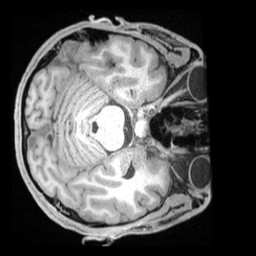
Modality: T1w
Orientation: axial
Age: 22
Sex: male
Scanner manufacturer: siemens
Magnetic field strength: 3 T
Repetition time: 1.68 s
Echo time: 0.00188 s